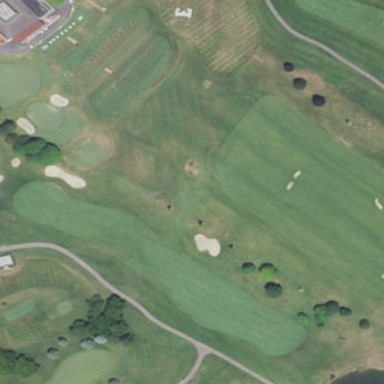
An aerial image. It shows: Grassy area designated for driving range golf.